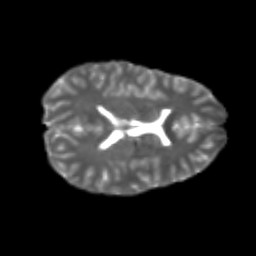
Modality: T2w
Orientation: axial
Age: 22
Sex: male
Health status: healthy
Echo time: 0.074 s